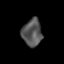
Tissue: lung
Cell type: T cells
Senescence score: 0.1559
Nuclear area (px): 523
Mean DAPI intensity: 85.174